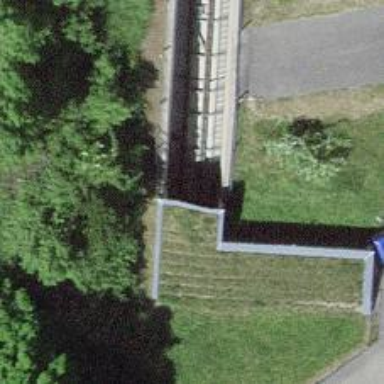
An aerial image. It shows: Tunnel for funicular railway.